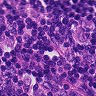
Metastatic tissue present: yes